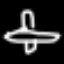
Label: airplane